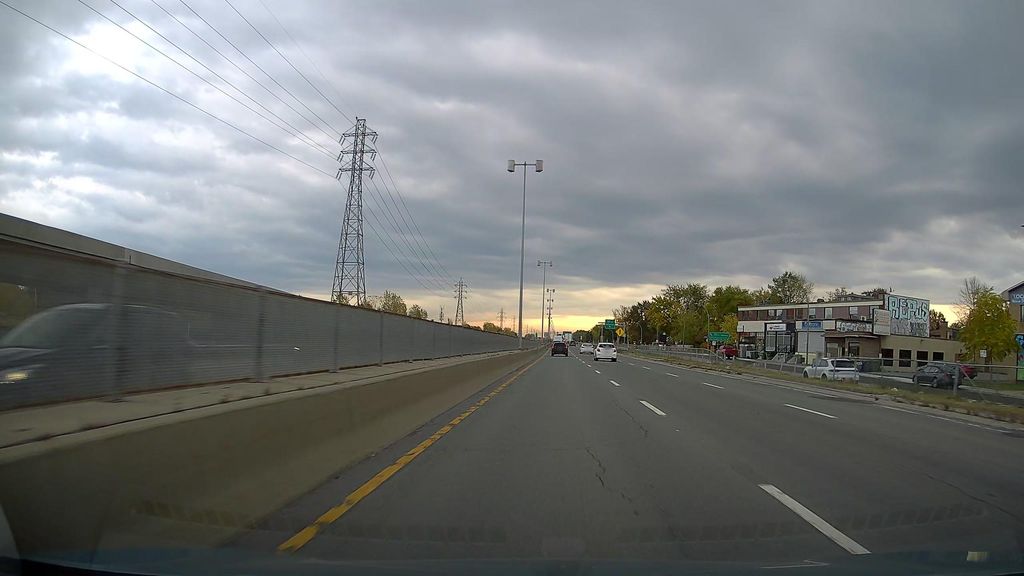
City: montreal